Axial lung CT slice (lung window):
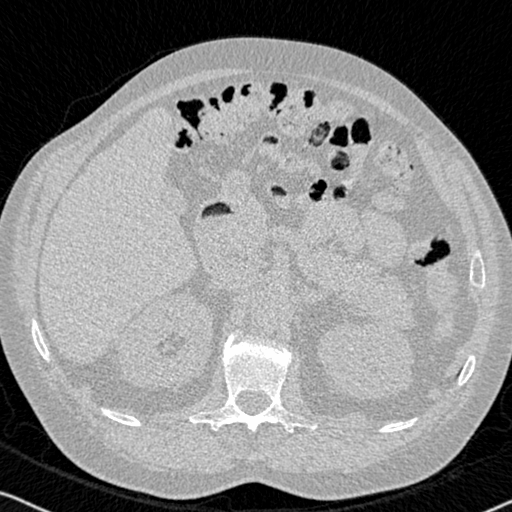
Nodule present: no